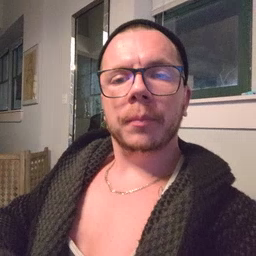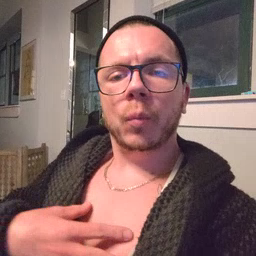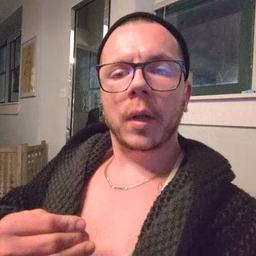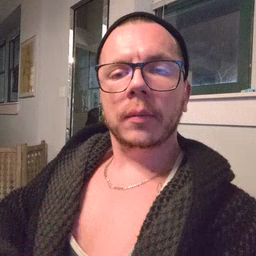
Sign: white